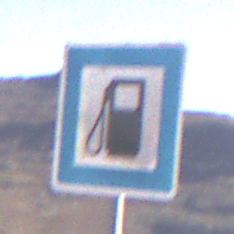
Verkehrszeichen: Tankstelle
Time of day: MorningAfternoon
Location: Outdoor (Nature)
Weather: Clear
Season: NotSpecified
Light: Natural